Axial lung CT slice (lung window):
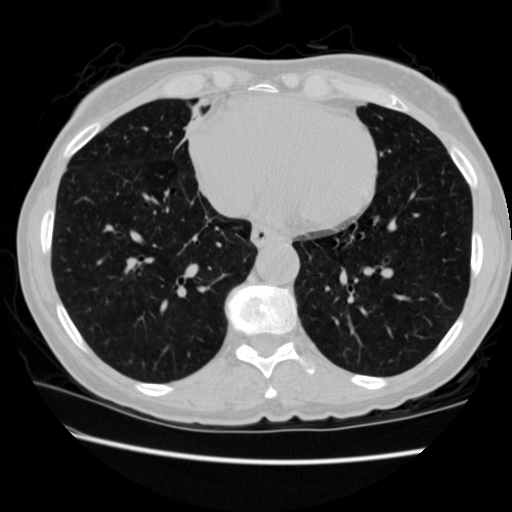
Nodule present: no